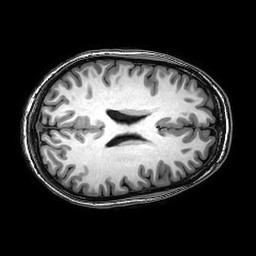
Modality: T1w
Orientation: axial
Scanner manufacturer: philips
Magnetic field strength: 3 T
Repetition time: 0.008166 s
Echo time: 0.00375 s